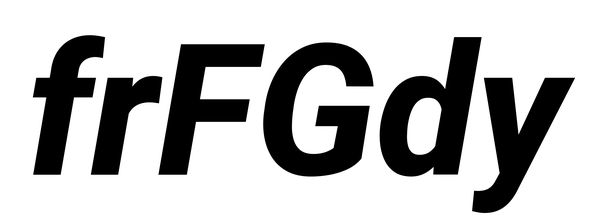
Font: Roboto-Italic_ExtraBold_Italic